Question: I want to compare whether two strings are equal or not in C# using the Equals() method of the string class. But even though both strings are same, my conditional check is failing.
I have seen that both strings are equal and also verified this at the <URL> site. I don't know what is the issue here...
My code is :
'''
protected string getInnerParaOnly(DocumentFormat.OpenXml.Wordprocessing.Paragraph currPara, string paraText)
{
string currInnerText = "";
bool isChildRun = false;
XmlDocument xDoc = new XmlDocument();
xDoc.LoadXml(currPara.OuterXml);
XmlNode newNode = xDoc.DocumentElement;
string temp = currPara.OuterXml.ToString().Trim();
XmlNodeList pNode = xDoc.GetElementsByTagName("w:p");
for (int i = 0; i < pNode.Count; i++)
{
if (i == 0)
{
XmlNodeList childList = pNode[i].ChildNodes;
foreach (XmlNode xNode in childList)
{
if (xNode.Name == "w:r")
{
XmlNodeList childList1 = xNode.ChildNodes;
foreach (XmlNode xNode1 in childList1)
{
if (xNode1.Name == "w:t" && xNode1.Name != "w:pict")
{
currInnerText = currInnerText + xNode1.InnerText;
}
}
}
}
if (currInnerText.Equals(paraText))
{
//do lot of work here...
}
}
}
'''
When I put a break point in and go through step by step, watching each and every character, then there is a difference in currInnerText last index. It looks like an empty char. But I already used the Trim() function. This is the picture captured during the debug process.
What is the solution for removing the empty char or any other spurious characters at the end of the currInnerText string?

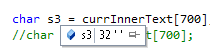
Answer: Try putting a breakpoint and checking the length. Also, in some cases, if the locale is not the same, the equals function does not result in true. Another method you could try(checking the length) is printing both like this ---string1---, ---string2---, this way, you could see if you have any trailing spaces. To fix this you can use string1.trim()